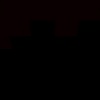
Label: space